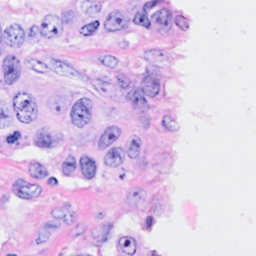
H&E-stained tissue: Breast